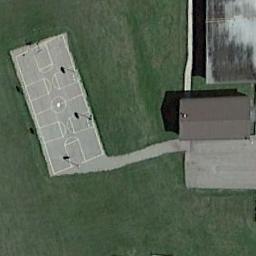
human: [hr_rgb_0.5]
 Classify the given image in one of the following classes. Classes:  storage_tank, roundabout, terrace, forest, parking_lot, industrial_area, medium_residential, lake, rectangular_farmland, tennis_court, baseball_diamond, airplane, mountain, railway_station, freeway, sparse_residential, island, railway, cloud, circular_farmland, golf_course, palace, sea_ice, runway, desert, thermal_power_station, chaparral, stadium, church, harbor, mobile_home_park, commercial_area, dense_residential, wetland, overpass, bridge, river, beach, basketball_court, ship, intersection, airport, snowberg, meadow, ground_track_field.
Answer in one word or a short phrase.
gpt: basketball_court